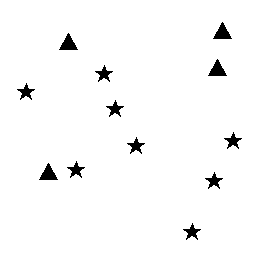
Squares: 0
Triangles: 4
Stars: 8
Total shapes: 12